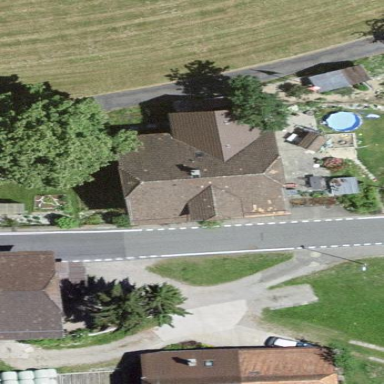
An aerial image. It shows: Residential building.